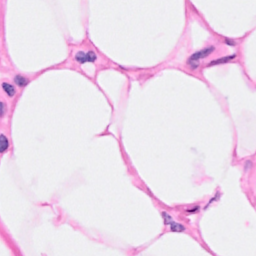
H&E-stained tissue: Breast